Question: I have a page where I display companies. I have a lot of companies so I would like to display only the first 20 and allow the user to click on a link ("Load more") at the end of the table. Clicking on this link should keep existing companies and add newly loaded companies at the end of .
I know I had to work with ajax and partial views but I cannot imagine keeping actual companies in my table (not erasing these companies when loading new ones).
Maybe there is an ajax option telling to not erase content (of a targetID) loading data at the end?
Is there an example to give me some concrete idea?
Thanks.
---
UPDATED
Here is a problem I encountered with jQuery icons on newly loaded rows. How can I proceed to have newly loaded rows (ajax get) with icons?

Here is my javascript:
'''
$(document).ready(function () {
// Set icons on edit & delete buttons
$(".editCompany").button({ icons: { primary: "ui-icon-pencil"} });
$(".deleteCompany").button({ icons: { primary: "ui-icon-trash"} });
'''
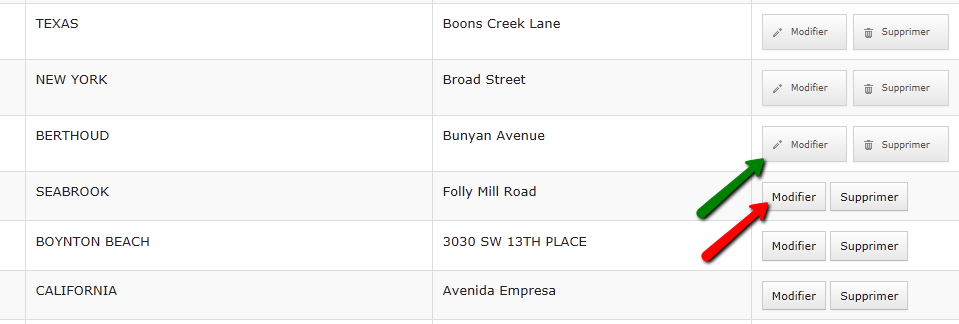
Answer: You need to set the ajaxOptions insertion mode to InsertAfter.
InsertionMode.InsertAfter instead of InsertionMode.Replace and make sure you are targetting the table.
Something like this:
'''
@Ajax.ActionLink("Load More...", "Action", new AjaxOptions{ UpdateTargetId="myTable", InsertionMode = InsertionMode.InsertAfter })
'''
You'll need to make sure that you are returning a PartialView that only renders '<tr>' elements, so that they properly insert the rows.
A link to the enumeration of possible values for InsertionMode:
<URL>
For the jQuery Icons to resolve you just need to make sure you apply the same jQuery in the OnComplete callback of the AjaxOptions.
'''
new AjaxOptions{ UpdateTargetId="myTable", InsertionMode = InsertionMode.InsertAfter, OnComplete = 'LoadIcons()' }
'''